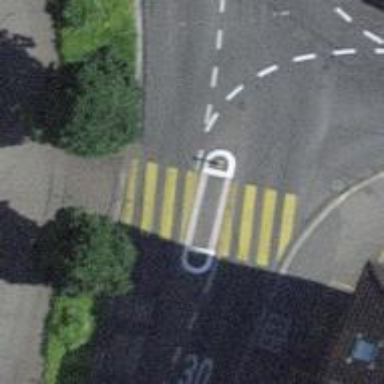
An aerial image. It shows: Footway that serves as traffic island.